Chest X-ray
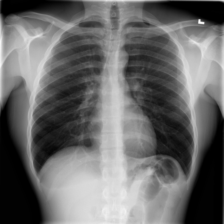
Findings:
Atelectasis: negative
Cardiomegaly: negative
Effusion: negative
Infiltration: negative
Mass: negative
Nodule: negative
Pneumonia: negative
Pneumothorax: negative
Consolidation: negative
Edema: negative
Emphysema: negative
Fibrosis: negative
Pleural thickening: negative
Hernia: negative